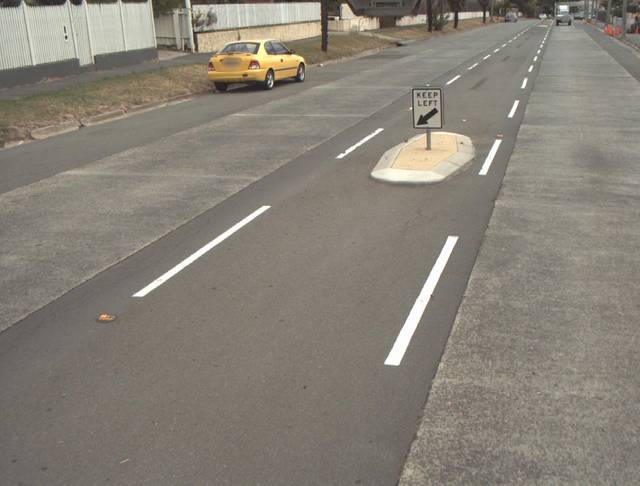
Region: Australia
Coordinates: -41.458, 147.148